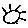
Label: sun